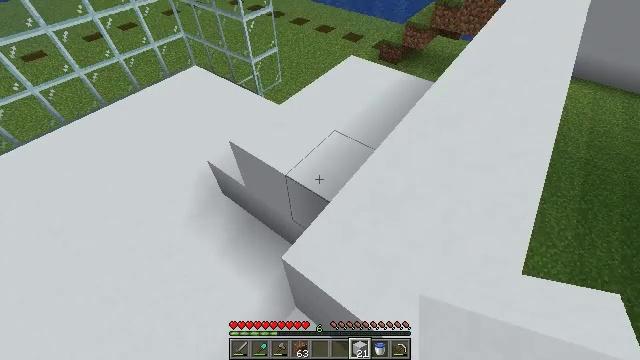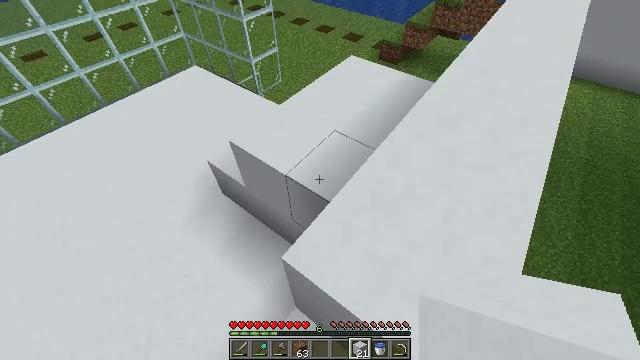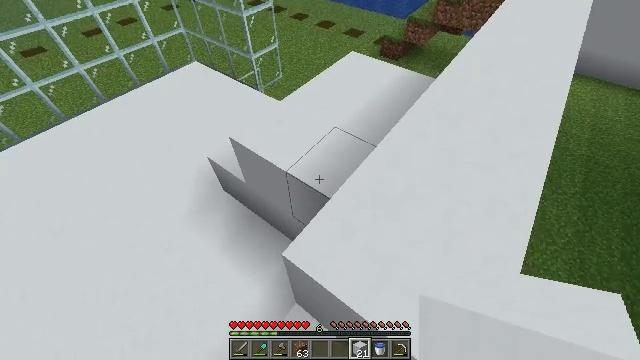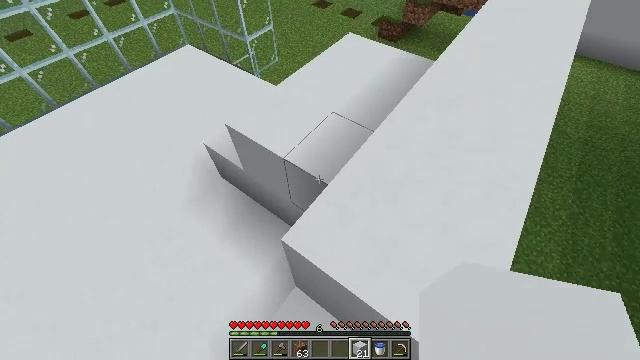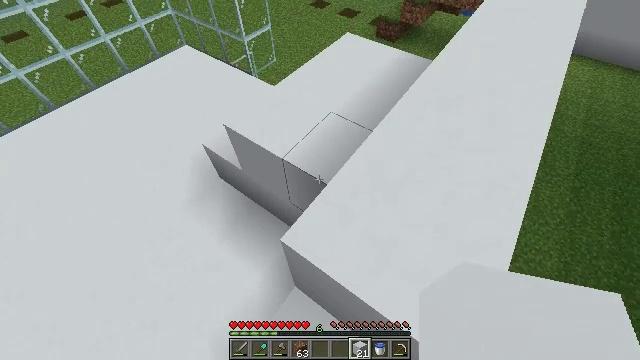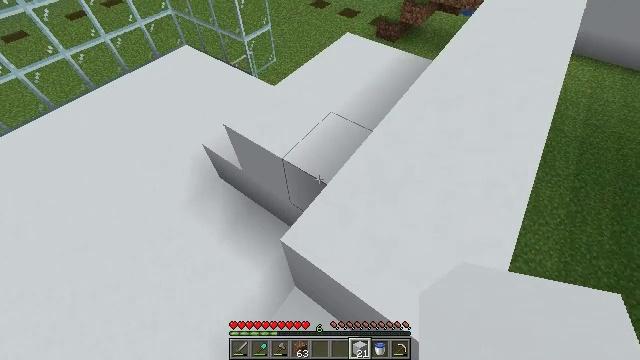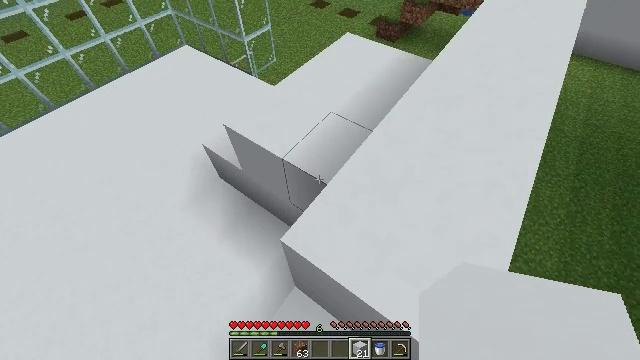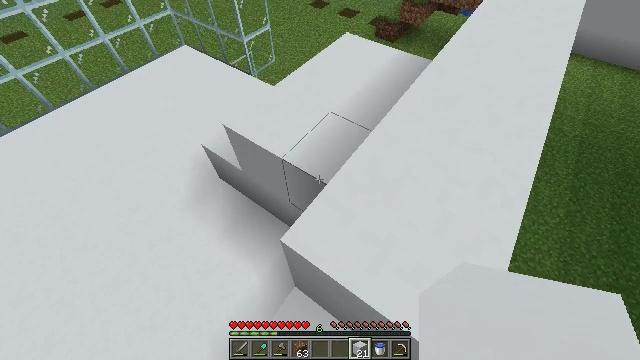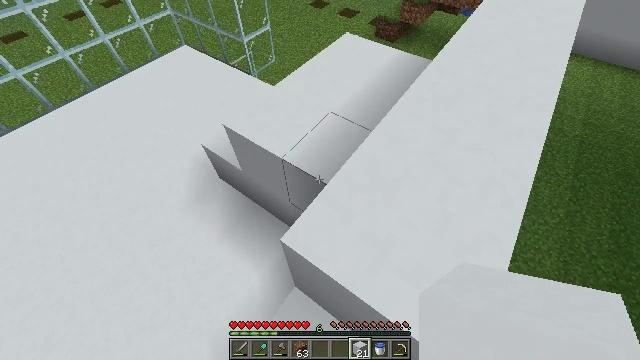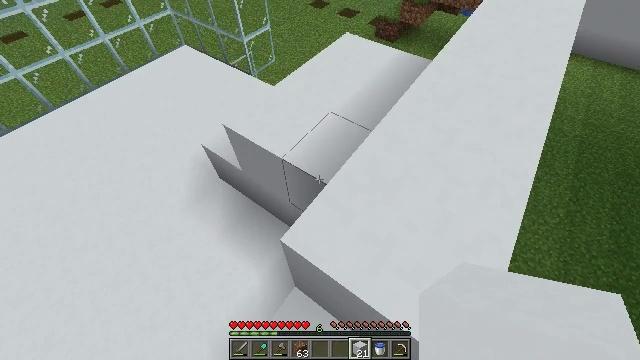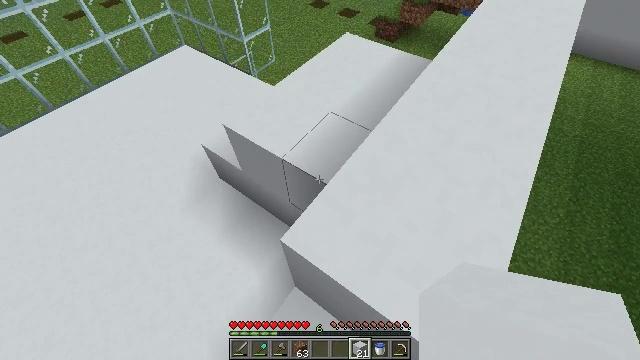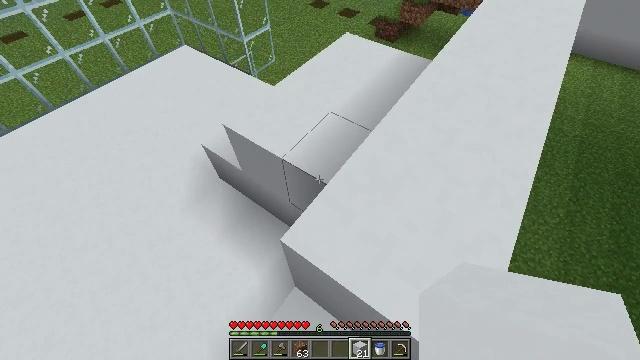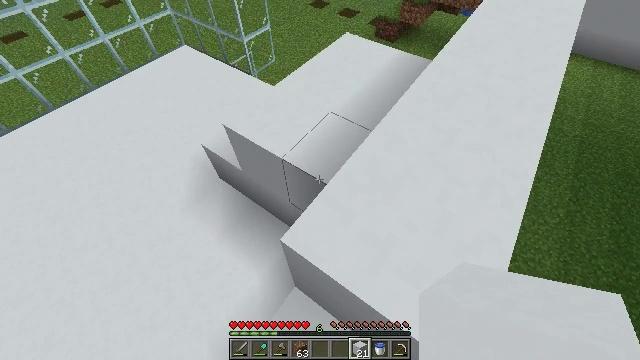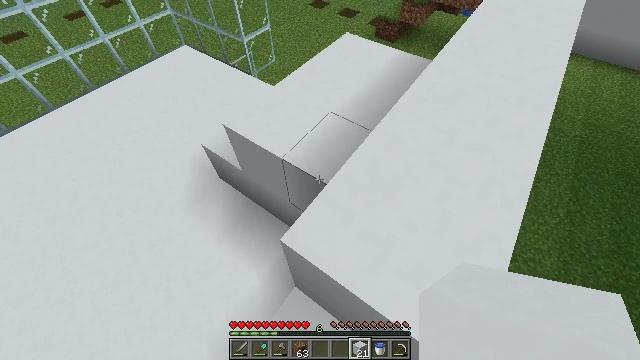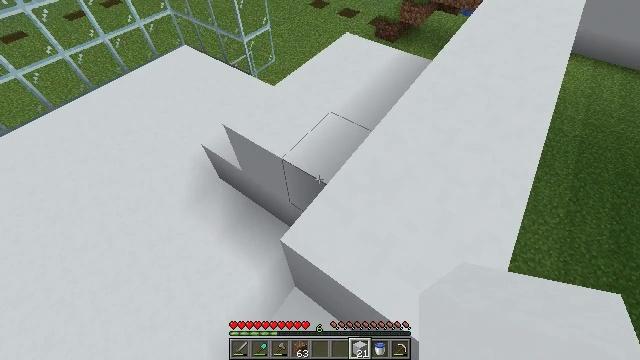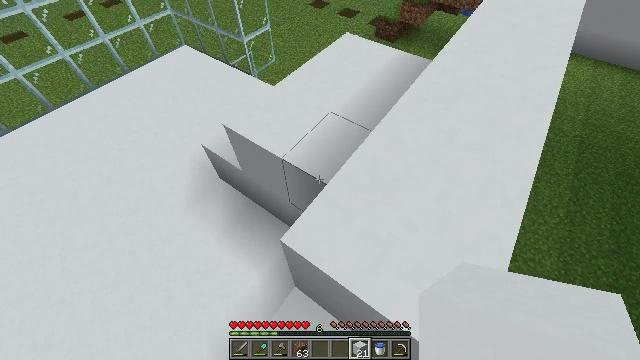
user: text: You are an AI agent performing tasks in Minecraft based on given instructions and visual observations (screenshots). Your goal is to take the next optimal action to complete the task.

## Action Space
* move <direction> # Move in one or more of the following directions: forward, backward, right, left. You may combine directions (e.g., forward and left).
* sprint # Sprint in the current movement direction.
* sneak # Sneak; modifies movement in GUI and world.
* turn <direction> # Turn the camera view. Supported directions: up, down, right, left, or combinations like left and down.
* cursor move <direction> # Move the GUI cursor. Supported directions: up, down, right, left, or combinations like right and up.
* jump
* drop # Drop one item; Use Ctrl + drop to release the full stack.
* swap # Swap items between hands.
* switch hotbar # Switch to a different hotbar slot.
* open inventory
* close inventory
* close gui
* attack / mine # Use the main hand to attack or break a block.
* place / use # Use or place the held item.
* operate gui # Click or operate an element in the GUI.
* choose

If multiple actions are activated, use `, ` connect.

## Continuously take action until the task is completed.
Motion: motion action
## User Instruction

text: Gather white concrete for building projects.
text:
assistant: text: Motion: sneak
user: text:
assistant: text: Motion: sneak
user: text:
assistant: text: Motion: sneak, turn down
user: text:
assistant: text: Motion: sneak
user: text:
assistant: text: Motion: sneak
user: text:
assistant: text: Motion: sneak
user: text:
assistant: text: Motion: sneak
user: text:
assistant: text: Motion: sneak
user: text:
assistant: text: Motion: sneak
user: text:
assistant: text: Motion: sneak
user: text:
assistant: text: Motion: sneak
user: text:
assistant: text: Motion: sneak
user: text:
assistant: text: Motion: sneak
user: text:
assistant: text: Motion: sneak
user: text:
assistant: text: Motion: sneak
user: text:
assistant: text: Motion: sneak
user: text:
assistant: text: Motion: sneak
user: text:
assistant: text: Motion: sneak
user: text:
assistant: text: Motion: sneak
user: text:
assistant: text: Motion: sneak
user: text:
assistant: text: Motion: sneak
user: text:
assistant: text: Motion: sneak
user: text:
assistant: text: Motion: sneak
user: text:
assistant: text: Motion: sneak
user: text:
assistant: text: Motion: sneak
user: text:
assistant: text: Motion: sneak
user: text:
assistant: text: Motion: sneak
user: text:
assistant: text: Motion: sneak
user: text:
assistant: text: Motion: sneak
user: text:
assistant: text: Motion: sneak